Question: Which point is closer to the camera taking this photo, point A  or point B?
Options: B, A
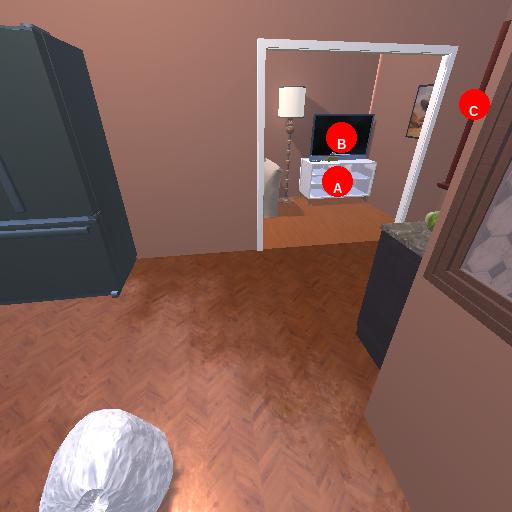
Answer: B